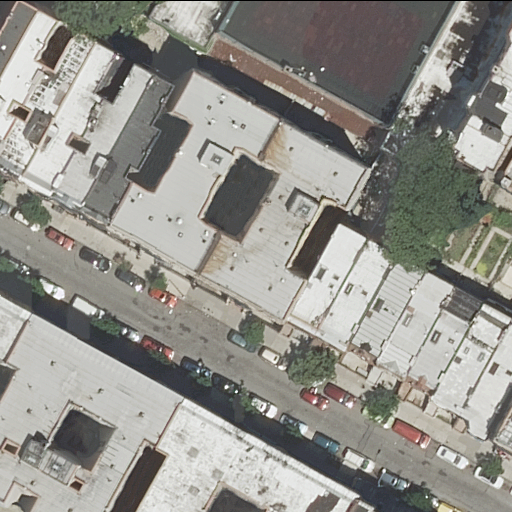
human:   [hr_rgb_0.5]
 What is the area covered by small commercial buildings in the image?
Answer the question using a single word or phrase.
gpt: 0m2

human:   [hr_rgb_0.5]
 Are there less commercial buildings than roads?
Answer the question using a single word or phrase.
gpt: yes

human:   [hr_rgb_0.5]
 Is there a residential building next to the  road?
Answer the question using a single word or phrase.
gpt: yes

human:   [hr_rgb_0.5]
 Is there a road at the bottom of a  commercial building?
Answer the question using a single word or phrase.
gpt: no

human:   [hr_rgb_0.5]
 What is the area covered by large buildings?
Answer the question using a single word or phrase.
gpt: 5268m2

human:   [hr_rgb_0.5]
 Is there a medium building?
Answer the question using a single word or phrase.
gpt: yes

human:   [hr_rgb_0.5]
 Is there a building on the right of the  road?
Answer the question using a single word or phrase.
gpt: yes

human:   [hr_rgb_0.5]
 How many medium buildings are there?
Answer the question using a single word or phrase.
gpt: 12

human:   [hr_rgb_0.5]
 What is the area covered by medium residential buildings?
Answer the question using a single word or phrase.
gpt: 1943m2

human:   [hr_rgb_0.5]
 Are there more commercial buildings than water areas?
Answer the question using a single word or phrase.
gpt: no

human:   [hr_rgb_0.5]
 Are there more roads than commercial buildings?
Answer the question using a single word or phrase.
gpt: yes

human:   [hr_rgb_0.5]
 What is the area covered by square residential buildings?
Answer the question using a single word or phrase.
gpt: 0m2

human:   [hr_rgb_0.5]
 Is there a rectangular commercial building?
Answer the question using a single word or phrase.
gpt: no

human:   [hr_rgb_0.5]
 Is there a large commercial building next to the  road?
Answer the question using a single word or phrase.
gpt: no

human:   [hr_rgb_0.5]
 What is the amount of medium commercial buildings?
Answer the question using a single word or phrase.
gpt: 0

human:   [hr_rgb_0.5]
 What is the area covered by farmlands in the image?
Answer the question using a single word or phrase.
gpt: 0m2

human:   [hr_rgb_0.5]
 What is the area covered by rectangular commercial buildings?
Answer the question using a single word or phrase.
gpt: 0m2

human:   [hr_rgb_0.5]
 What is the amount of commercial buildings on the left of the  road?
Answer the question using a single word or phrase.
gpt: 0

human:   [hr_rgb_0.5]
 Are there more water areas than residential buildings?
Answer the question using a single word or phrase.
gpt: no

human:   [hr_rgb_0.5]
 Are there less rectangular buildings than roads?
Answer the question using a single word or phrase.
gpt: no

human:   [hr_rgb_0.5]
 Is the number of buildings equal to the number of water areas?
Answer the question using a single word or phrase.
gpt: no

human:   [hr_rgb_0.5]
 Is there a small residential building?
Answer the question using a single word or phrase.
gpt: yes

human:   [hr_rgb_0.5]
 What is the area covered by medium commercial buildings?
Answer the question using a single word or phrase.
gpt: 0m2

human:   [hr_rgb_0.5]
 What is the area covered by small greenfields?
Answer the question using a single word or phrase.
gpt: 0m2

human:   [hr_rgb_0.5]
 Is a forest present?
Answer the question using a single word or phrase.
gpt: no

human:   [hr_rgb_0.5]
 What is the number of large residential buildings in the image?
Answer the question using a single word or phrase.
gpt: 7

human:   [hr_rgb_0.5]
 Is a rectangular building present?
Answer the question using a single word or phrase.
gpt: yes

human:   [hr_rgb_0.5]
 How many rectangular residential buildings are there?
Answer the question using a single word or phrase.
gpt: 13

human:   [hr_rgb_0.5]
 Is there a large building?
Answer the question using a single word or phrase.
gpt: yes

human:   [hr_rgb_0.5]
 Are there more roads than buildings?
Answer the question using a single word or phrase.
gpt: no

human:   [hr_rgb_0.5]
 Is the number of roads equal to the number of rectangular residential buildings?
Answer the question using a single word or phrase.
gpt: no

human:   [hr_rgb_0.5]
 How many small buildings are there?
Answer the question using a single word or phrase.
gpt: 6

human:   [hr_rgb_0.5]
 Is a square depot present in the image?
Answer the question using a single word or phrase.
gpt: no

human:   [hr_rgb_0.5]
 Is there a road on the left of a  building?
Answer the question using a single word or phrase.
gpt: yes

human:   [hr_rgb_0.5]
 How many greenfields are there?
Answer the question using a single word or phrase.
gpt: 0

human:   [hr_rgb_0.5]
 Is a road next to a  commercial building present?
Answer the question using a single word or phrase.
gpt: no